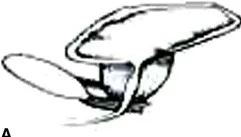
Injuries of the urethra[]. A: The normal anatomy of the bladder, prostate, perineal membrane and puboprostatic ligaments.
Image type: radiology (mri)